Question: I'm doing this:
'''
<div class="container-fluid">
<div class="row-fluid">
<div class="span12 well">
<div class="row-fluid">
<ul class="thumbnails">
<?php
for($i=0; $i<count($rows); $i+=1){ // EVERY ODD BOOK STARTING AT 0
?>
<li class="span4">
<div class="thumbnail">
<img src="http://placehold.it/320x200" alt="ALT NAME">
<div class="caption">
<h3><?php echo $rows[$i]['Title']; ?></h3>
<p>Seller: <?php echo $rows[$i]['FirstName'] . " " . $rows[$i]['LastName']; ?> </p>
<p>Email: <?php echo $rows[$i]['Email']; ?></p>
<p>Phone: <?php echo $rows[$i]['PhoneNumber']; ?></p>
<p>Condition: <?php echo $rows[$i]['BookCondition']; ?></p>
<p align="center"><a href="#" class="btn btn-primary btn-block">Open</a></p>
</div>
</div>
</li>
<?php
}
?>
</ul>
</div>
</div>
'''
and whenever I have more than 3 items, the thumbnails get misaligned by what looks to be a left margin on the second row..
See image:
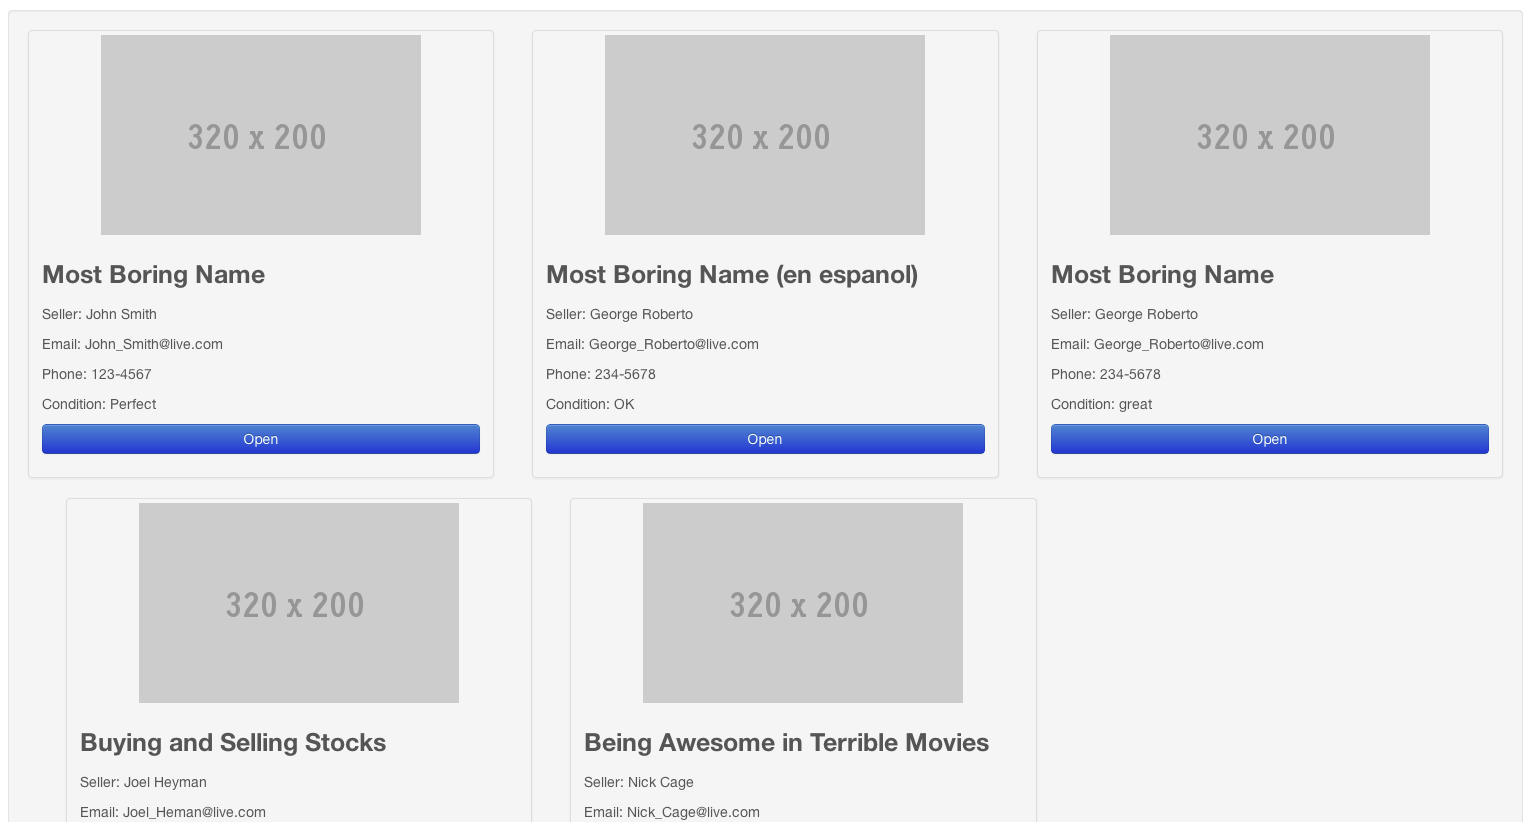
Answer: I would guess that the bootstrap adds a left margin to all elements, except for the first one. You could add a style like this:
'''
ul.thumbnails li.span4:nth-child(3n + 4) {
margin-left : 0px;
}
'''
But be aware that this is not compatible with older ie browsers...
another way you could do it, is to add a class to every forth li in your php loop (call it something like '.noLeftMargin', and set the css accordingly.